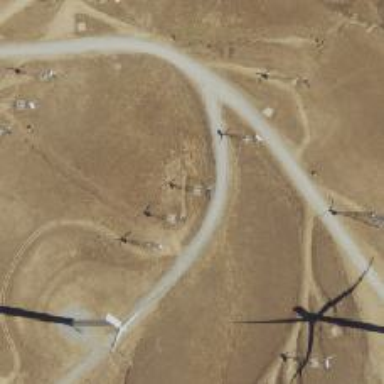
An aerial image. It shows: Wind power generator with wind turbines.